Question: Node-inspector is a fantastic tool for debugging server-side code just as one would use the Chrome developer tools. I'm using it to debug a Meteor server, as in <URL>.
One thing that would be even better would be to be able to use the debugging console to inspect objects while the app is running, , as allowed by the Chrome developer tools. Currently, if one tries to do this without pausing, the following type of error is displayed:

It seems that there should be a way to replicate the client-side debugging functionality that Chrome has, by inserting the inspection code into the Node event loop, instead of pausing to do it. Does anyone know if this is possible?
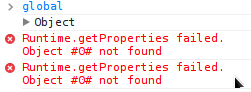
Answer: The V8 debugger protocol used by Node Inspector does not support inspecting objects while the program is running. (Well, it allows you to inspect an object, but you can't inspect the result of the inspection.) Chrome Developer Tools apply a workaround, they are injecting their custom javascript code into the web page and using this injected code to perform inspections.
It should be possible to inject the same code from Node Inspector and rewrite Node Inspector inspections to call the injected code instead of using the V8 debugger protocol. The change is probably not too difficult, but it still requires a decent amount of time.
If you like to contribute this feature, I am happy to help you. Please open a github issue to discuss implementation details.